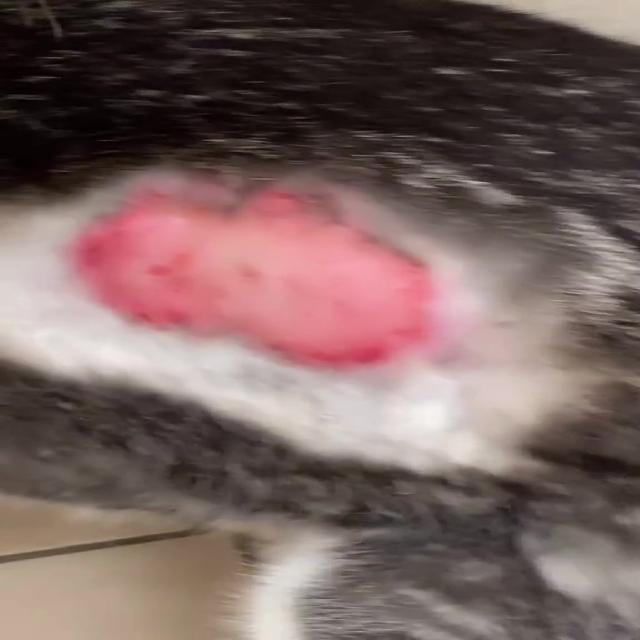
Canine dermatitis — inflammation of the skin presenting with erythema, pruritus, papules, and excoriation. May be allergic, contact, or atopic in origin.